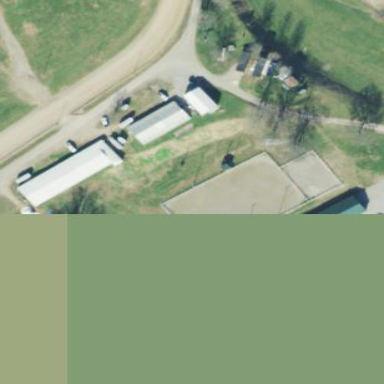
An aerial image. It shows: Equestrian pitch for leisure land use.